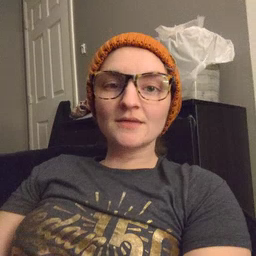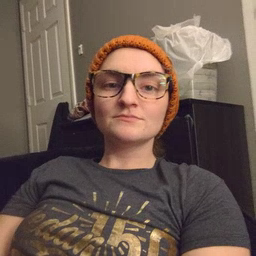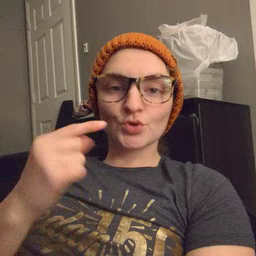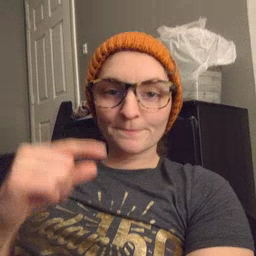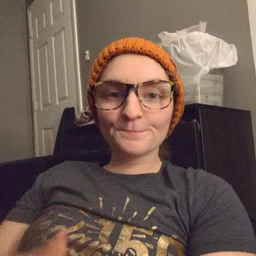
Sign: green